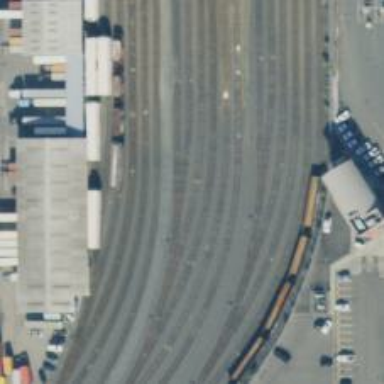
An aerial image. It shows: Railway yard used for servicing trains.